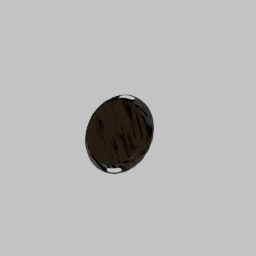
Label: tools